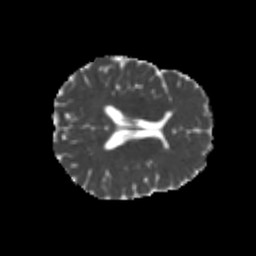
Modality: MD
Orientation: axial
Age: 21
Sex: female
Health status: healthy
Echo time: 0.074 s